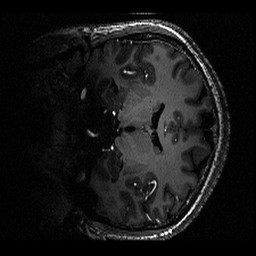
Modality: T1w
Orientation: coronal
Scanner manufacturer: siemens
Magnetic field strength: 6.98 T
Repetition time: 2.68 s
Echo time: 0.00425 s